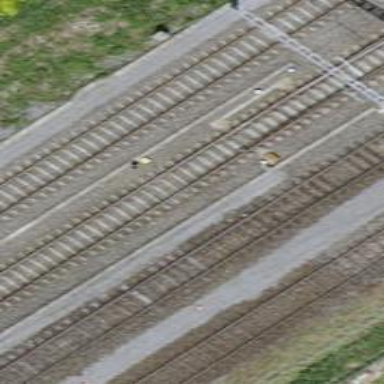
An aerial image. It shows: Railway switch.